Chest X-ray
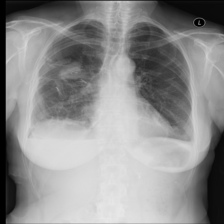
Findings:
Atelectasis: negative
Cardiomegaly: negative
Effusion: negative
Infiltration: positive
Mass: negative
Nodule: negative
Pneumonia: negative
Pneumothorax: negative
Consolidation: negative
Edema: negative
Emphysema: negative
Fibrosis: positive
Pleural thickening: negative
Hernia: negative